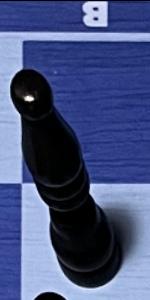
Label: Bishop_Black